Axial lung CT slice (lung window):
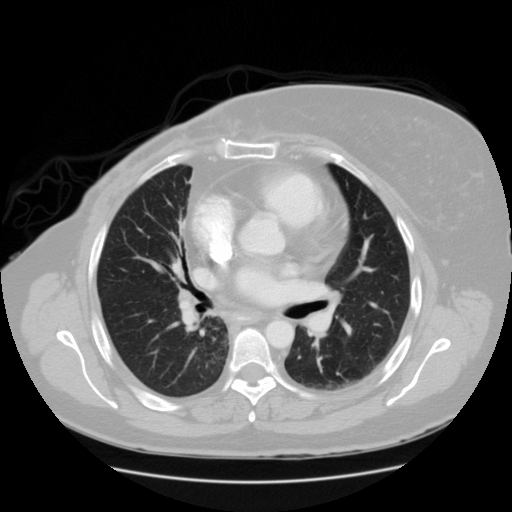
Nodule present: no